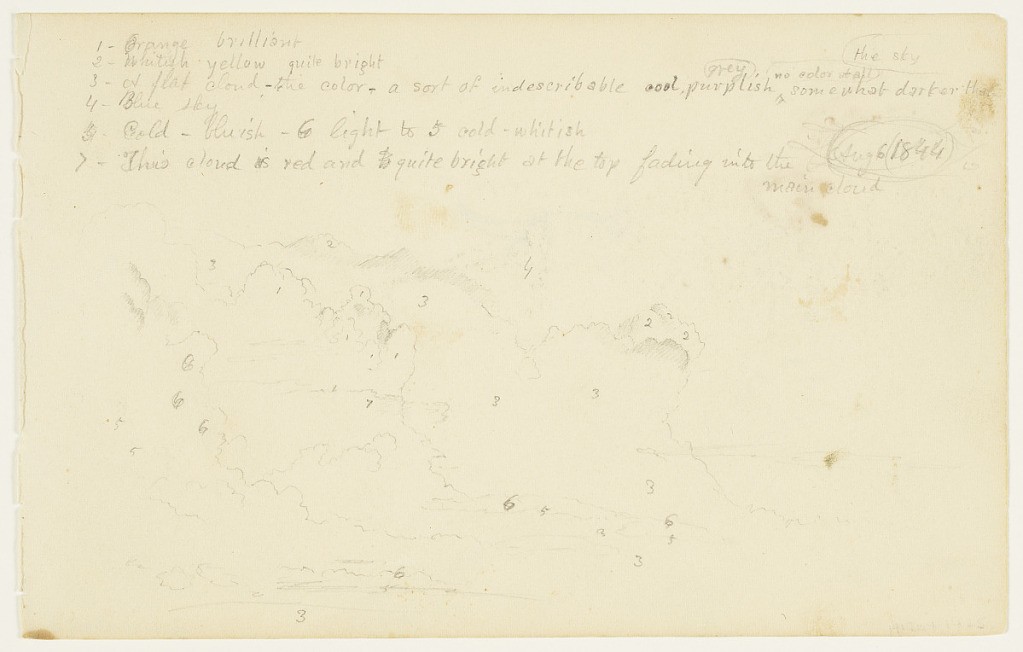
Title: Cloud Sketch, Catskill, New York
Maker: Frederic Edwin Church, American, 1826–1900
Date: August 6, 1844
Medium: Graphite on white wove paper; verso: graphite
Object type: Drawing
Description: Atmospheric sketch showing a view of billowing cumulus clouds towering over the landscape near Catskill, New York. Various layers of these clouds climb into the sky and are brightly lit at their tops. Below, a flat landscape is minimally rendered at left.

Verso: Mixed sketches showing a loosely and incompletely rendered figure at left, who appears to walk to the right, and the top of a bull's head with its horns at center.